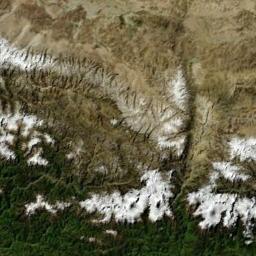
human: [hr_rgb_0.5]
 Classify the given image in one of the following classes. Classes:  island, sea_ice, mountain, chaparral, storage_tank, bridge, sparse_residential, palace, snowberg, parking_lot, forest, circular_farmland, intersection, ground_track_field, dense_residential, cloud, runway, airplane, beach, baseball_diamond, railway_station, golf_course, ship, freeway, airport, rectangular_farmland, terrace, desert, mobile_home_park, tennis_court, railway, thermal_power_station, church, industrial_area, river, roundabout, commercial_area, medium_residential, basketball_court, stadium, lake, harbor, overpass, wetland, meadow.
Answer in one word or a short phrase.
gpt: snowberg